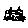
Label: cat